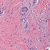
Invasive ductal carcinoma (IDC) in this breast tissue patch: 1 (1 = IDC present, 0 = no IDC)